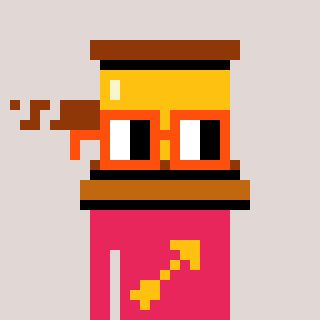
a pixel art character with square orange glasses, a gavel-shaped head and a redpinkish-colored body on a warm background